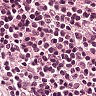
Metastatic tissue present: no